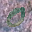
Label: 0